Field crop: maize
Growth stage: 1
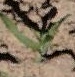
Species: maize